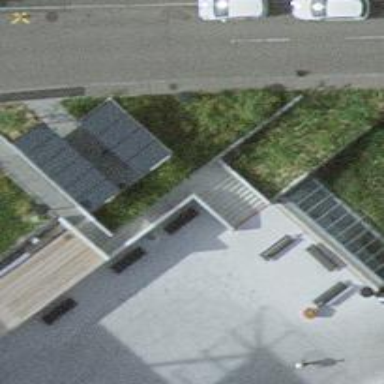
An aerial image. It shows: Bicycle parking facility.